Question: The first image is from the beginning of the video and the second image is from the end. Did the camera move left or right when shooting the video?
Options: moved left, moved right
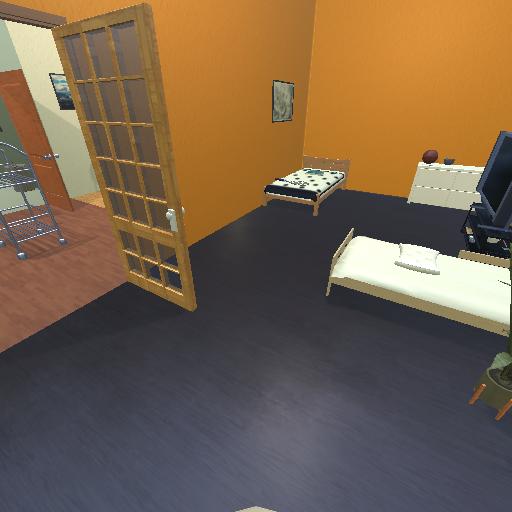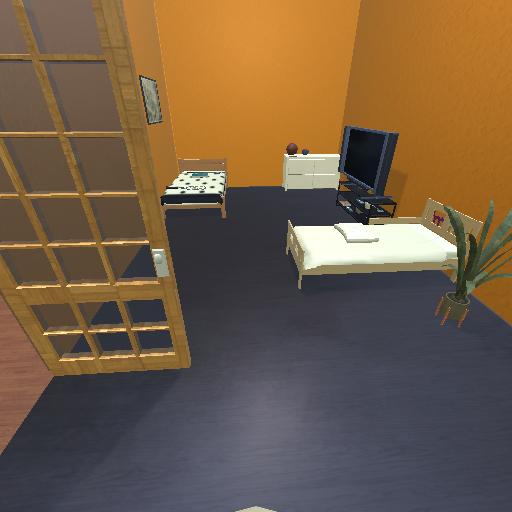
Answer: moved left